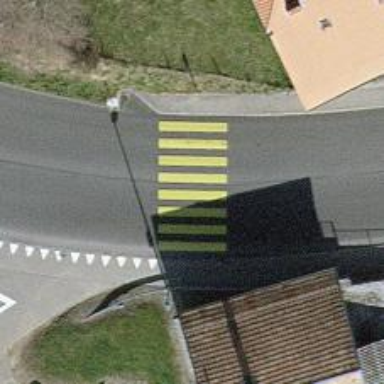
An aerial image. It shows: Zebra crossing on the road.